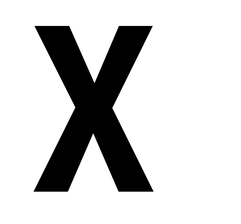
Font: Roboto_Condensed_SemiBold